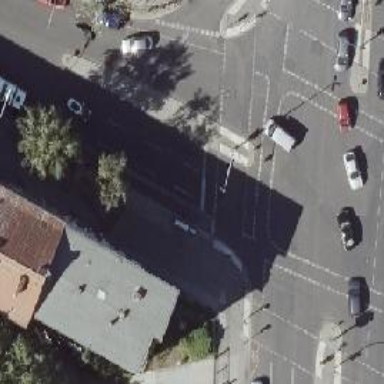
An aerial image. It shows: Road crossing with traffic signals.